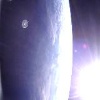
Label: sunburn